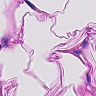
Metastatic tissue present: no